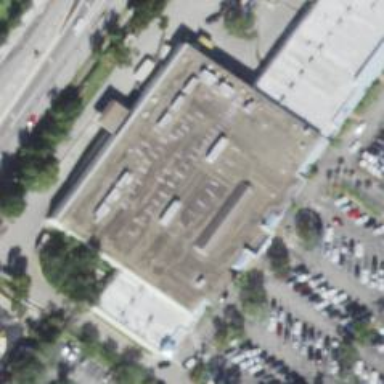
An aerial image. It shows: Supermarket.